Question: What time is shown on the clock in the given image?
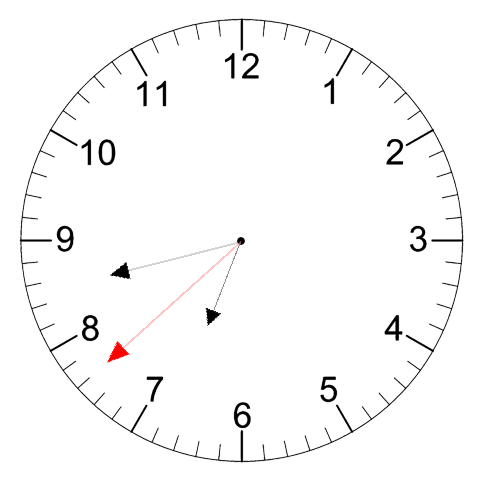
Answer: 06:42:38